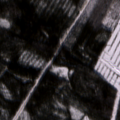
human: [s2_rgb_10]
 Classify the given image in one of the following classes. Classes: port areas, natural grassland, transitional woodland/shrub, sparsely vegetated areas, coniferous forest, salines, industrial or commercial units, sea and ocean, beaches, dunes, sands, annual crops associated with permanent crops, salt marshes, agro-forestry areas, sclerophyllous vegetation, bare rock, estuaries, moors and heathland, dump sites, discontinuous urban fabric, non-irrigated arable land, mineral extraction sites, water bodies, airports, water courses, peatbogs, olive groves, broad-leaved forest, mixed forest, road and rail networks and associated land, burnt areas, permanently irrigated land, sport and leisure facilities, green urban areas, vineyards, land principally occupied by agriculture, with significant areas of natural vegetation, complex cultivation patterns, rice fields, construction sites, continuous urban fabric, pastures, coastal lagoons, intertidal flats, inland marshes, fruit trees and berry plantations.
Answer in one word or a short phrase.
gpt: broad-leaved forest, coniferous forest, mixed forest, transitional woodland/shrub